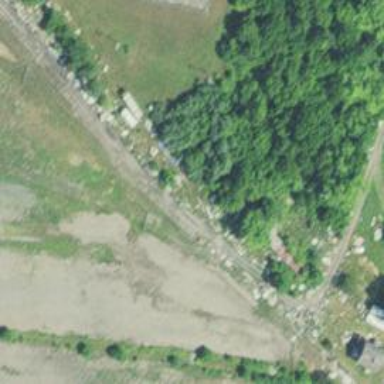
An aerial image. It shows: Disused railway spur line.